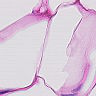
Metastatic tissue present: no